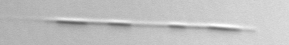
Label: Leptocylindrus